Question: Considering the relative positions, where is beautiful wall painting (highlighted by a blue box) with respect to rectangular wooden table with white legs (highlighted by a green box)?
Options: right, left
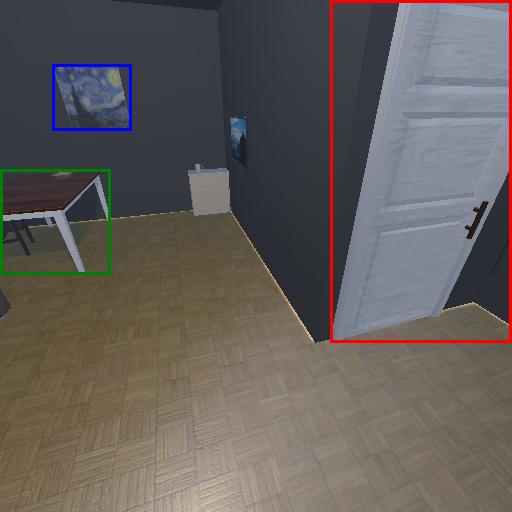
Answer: right